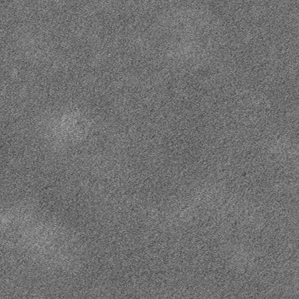
Label: frost